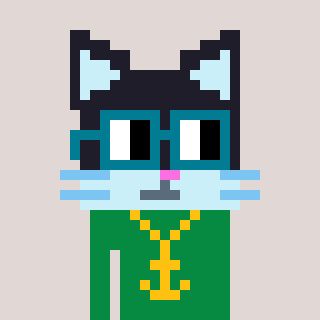
a pixel art character with square dark green glasses, a cat-shaped head and a green-colored body on a warm background